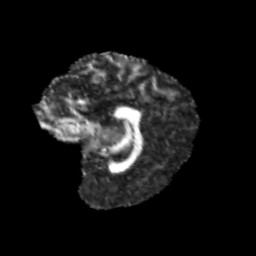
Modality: FA
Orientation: sagittal
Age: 12
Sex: female
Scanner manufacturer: siemens
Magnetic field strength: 3 T
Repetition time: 3.8 s
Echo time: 0.07 s